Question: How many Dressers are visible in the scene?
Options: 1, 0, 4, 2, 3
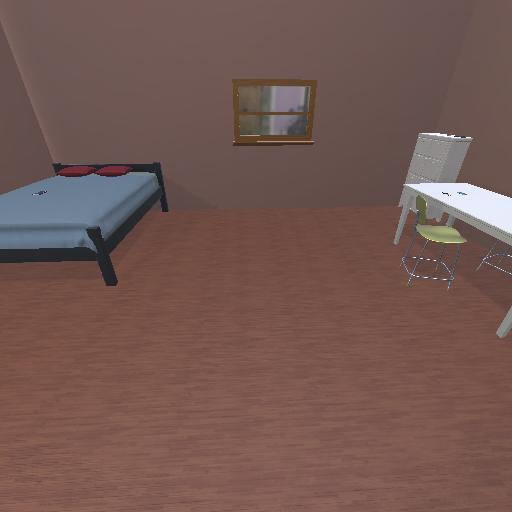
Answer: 1